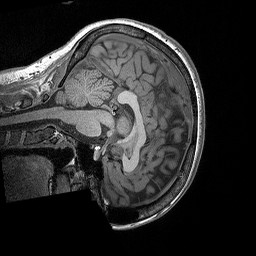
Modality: T1w
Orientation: sagittal
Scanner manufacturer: siemens
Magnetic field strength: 3 T
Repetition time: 2.3 s
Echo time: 0.00298 s